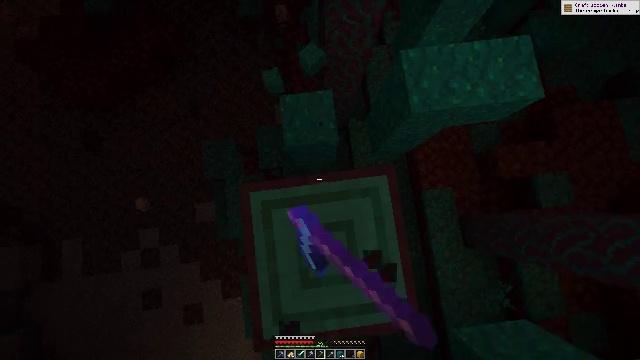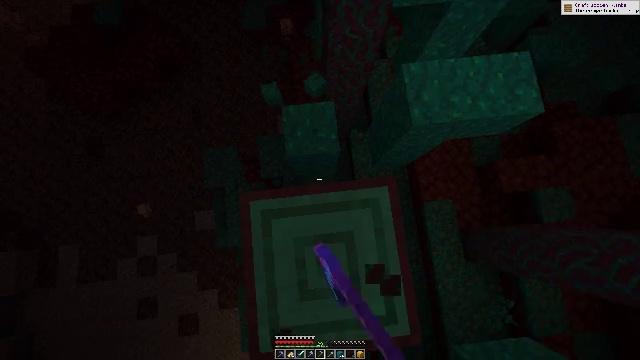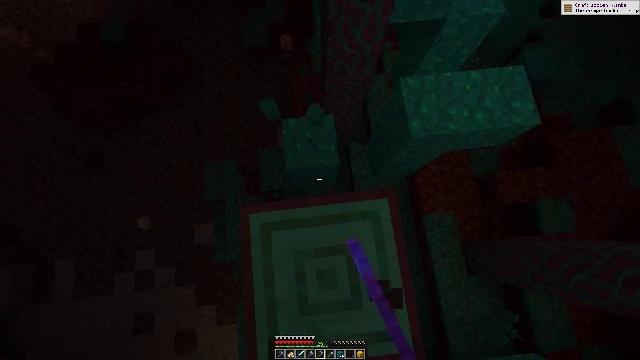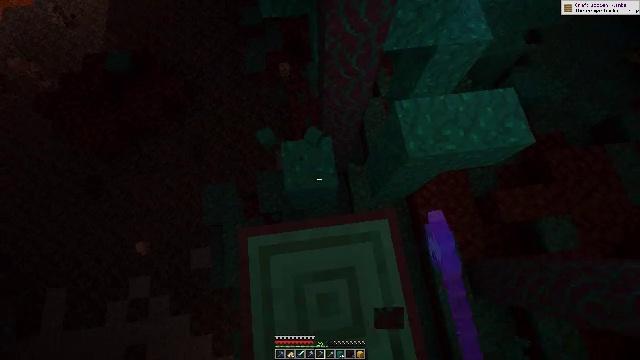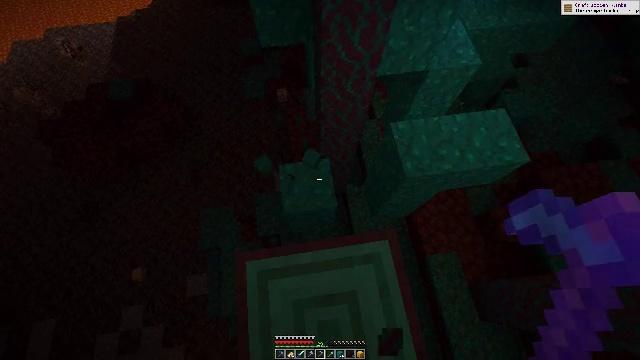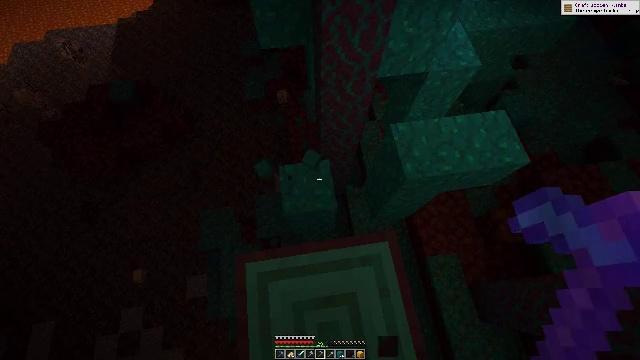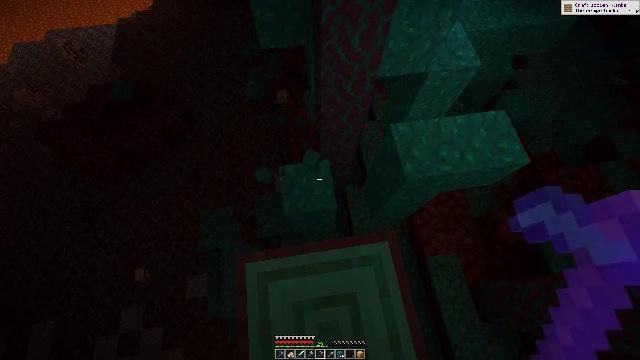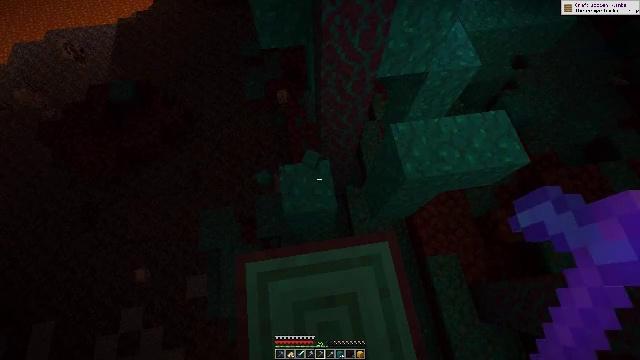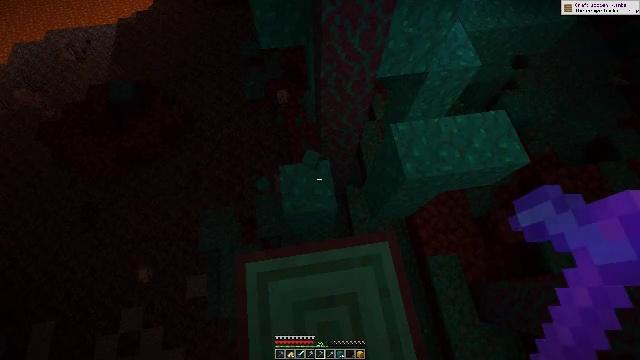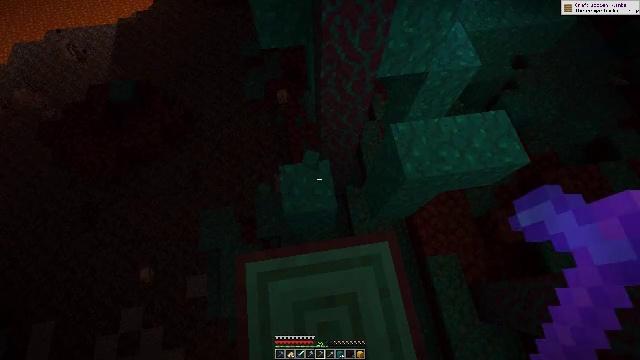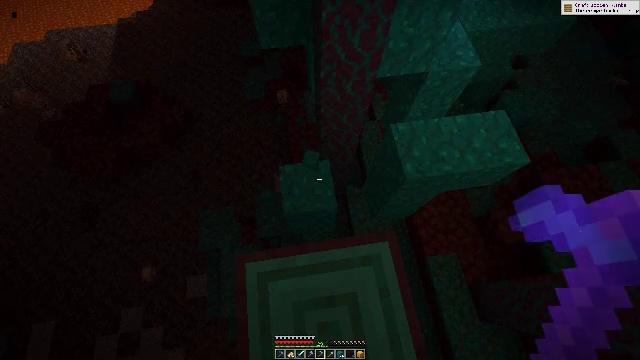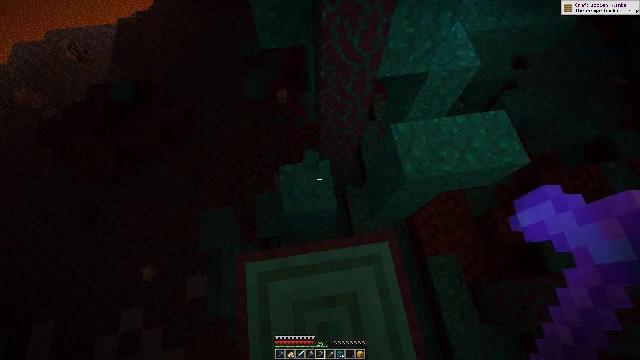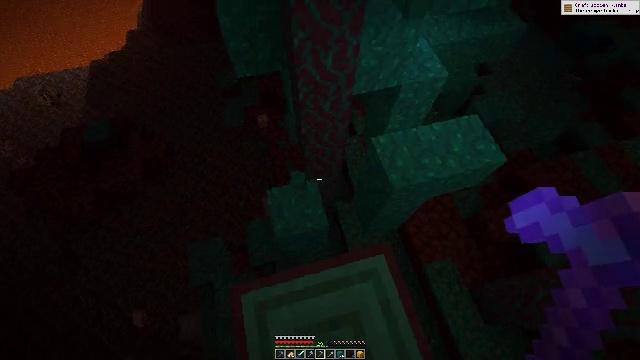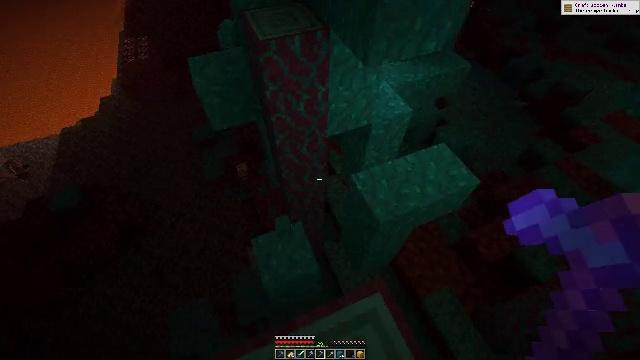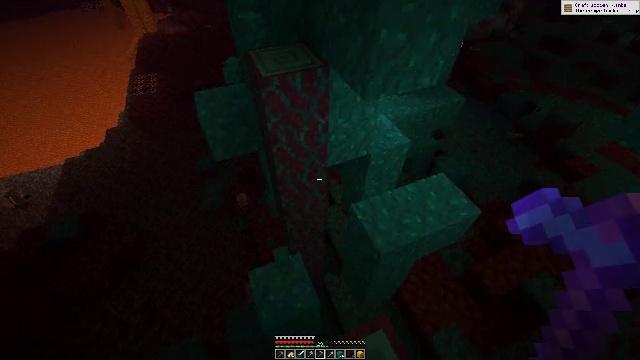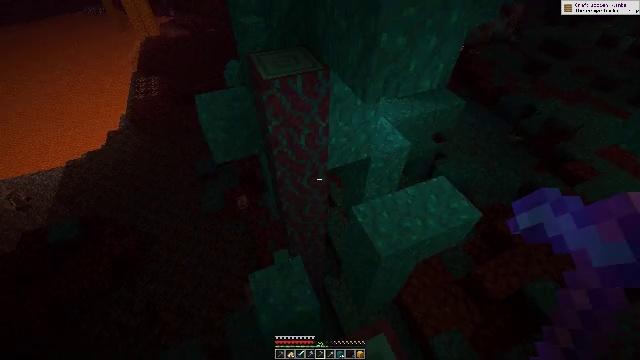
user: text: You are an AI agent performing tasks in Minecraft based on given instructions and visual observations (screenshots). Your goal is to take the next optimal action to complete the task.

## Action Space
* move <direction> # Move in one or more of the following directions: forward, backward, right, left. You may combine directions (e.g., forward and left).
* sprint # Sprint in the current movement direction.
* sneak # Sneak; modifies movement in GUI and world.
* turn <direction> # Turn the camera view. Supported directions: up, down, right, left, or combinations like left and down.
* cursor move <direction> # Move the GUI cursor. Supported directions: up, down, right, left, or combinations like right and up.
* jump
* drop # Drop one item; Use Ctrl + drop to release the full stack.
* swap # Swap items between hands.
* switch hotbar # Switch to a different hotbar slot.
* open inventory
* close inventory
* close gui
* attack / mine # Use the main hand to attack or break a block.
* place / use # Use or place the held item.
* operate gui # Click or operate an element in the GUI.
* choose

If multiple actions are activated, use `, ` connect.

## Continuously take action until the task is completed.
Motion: motion action
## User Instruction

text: Collect warped wart block.
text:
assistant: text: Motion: turn left and up, attack / mine
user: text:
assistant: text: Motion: turn up, attack / mine
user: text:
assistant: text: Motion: turn up, attack / mine
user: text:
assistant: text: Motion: turn right and up, attack / mine
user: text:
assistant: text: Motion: attack / mine
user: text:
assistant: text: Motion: attack / mine
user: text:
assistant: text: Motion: attack / mine
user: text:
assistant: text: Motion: attack / mine
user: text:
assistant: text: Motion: attack / mine
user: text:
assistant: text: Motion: attack / mine
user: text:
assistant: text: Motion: attack / mine
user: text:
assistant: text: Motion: turn right and up, attack / mine
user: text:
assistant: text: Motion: turn right and up
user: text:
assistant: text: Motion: turn up
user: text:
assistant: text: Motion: no_op
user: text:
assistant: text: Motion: no_op
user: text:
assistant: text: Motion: move forward
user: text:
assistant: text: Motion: move forward
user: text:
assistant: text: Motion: move forward, sprint
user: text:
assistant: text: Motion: move forward, sprint
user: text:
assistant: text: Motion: move forward, sprint, jump
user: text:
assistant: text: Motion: move forward, sprint, jump
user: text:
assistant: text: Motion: move forward, sprint, turn left, jump
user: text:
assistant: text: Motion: move forward, turn left, jump
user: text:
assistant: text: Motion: move forward, turn left
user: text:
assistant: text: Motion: move forward, turn left
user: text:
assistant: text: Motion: move forward
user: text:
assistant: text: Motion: move forward
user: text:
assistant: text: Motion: move forward
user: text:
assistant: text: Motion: move forward